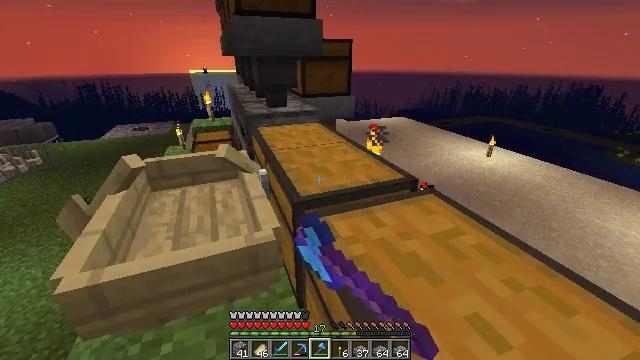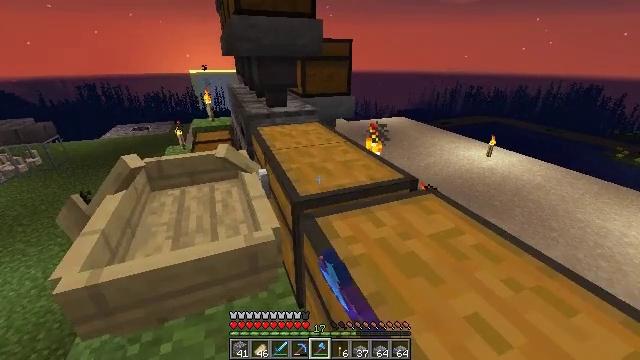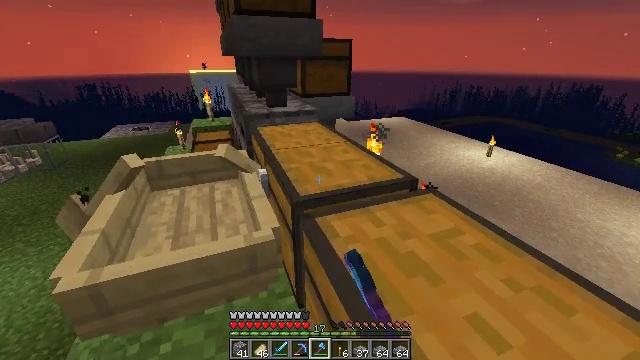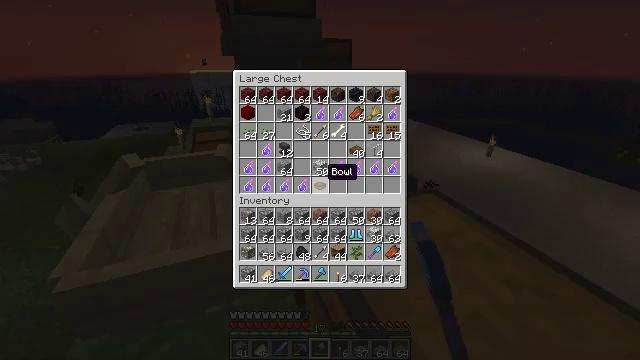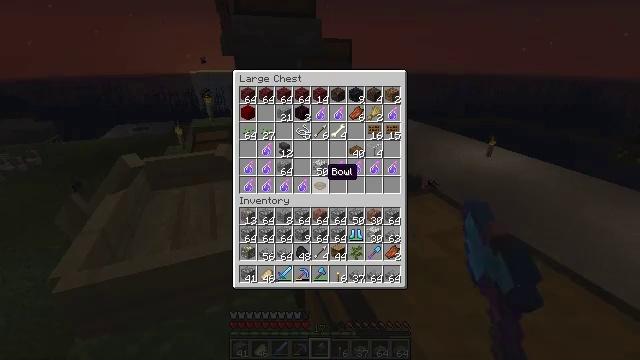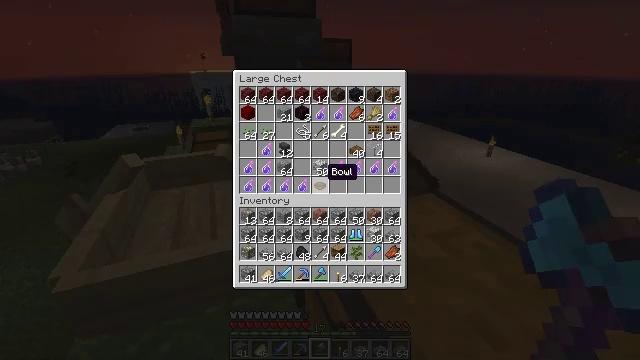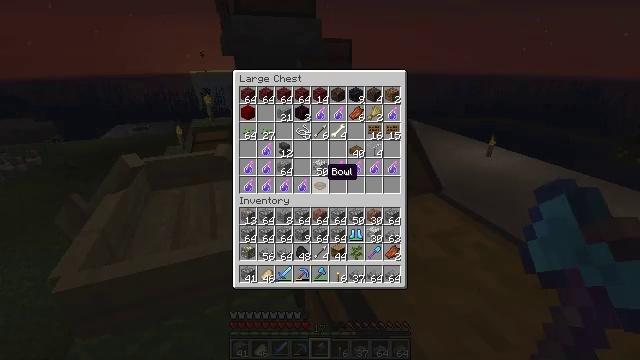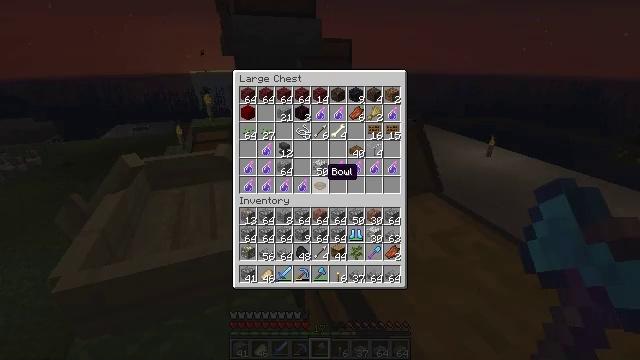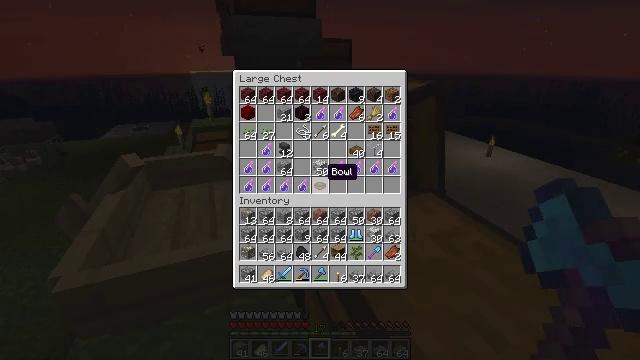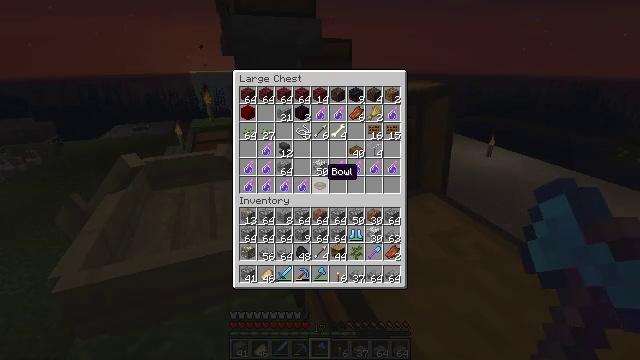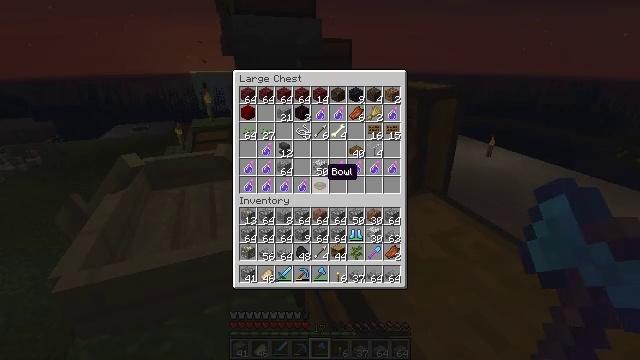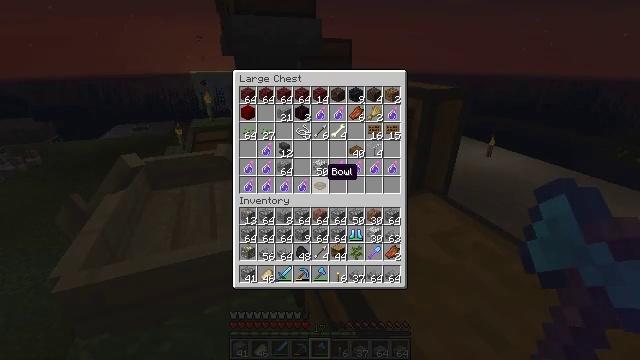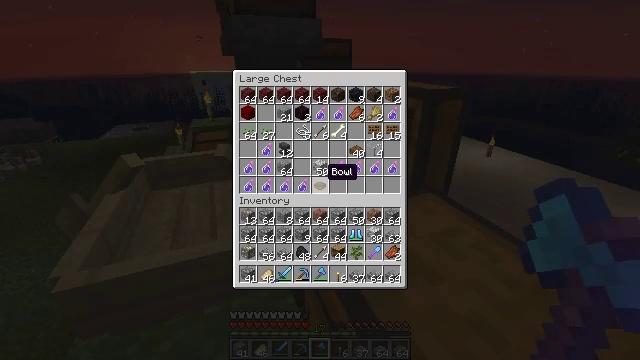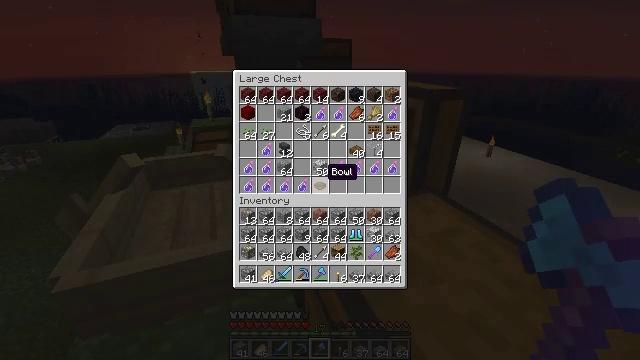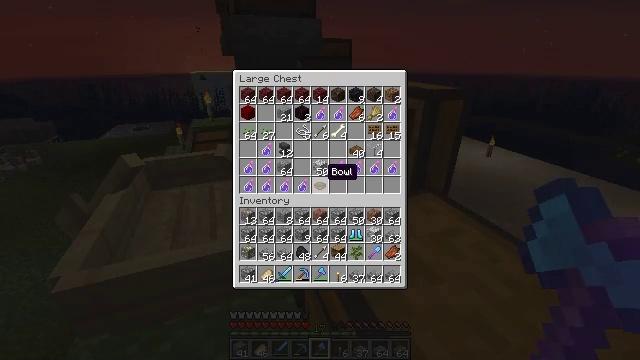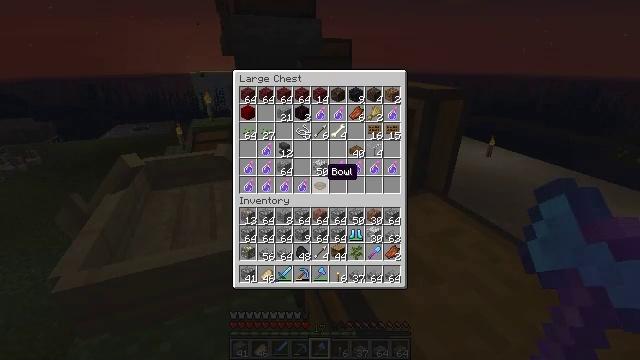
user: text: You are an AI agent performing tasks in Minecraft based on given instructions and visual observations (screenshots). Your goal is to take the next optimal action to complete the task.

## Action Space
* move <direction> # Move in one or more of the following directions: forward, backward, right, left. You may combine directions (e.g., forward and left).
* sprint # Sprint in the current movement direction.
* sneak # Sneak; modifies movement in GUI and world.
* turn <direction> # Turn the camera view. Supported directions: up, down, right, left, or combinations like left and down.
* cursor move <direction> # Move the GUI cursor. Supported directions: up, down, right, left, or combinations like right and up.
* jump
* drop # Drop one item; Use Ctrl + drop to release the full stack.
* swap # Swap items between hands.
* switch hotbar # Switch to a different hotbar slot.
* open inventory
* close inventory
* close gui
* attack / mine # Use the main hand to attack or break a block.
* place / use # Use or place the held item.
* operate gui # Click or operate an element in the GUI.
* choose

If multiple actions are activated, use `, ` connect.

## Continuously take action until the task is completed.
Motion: motion action
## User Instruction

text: Create oak planks using an oak log.
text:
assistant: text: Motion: no_op
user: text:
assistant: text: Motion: no_op
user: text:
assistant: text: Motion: open gui
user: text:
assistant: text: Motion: no_op
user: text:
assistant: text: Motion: no_op
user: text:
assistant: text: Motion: no_op
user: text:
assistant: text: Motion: no_op
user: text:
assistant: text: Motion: no_op
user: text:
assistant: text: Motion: no_op
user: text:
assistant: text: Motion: no_op
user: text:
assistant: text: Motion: no_op
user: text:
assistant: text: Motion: no_op
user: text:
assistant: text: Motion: no_op
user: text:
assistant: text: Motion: no_op
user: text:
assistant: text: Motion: no_op
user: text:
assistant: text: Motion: no_op
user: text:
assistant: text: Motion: no_op
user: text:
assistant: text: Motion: sneak, cursor move right
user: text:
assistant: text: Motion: sneak, cursor move right and down
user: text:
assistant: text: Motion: sneak, cursor move right
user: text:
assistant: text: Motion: sneak
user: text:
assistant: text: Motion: sneak
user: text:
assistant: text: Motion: sneak
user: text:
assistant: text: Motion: sneak
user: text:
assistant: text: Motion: sneak
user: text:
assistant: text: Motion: sneak
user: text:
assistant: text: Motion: sneak
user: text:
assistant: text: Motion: sneak
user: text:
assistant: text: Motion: sneak
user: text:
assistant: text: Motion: sneak